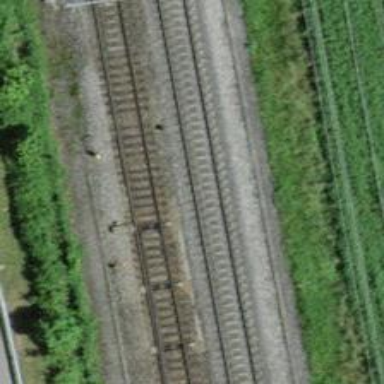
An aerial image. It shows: Railway switch.